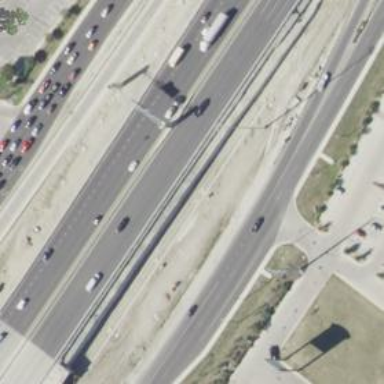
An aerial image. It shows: Secondary road with asphalt surface and frontage road.